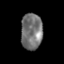
Tissue: skin
Cell type: Epithelial cells
Senescence score: 0.1279
Nuclear area (px): 762
Mean DAPI intensity: 116.227